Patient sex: M
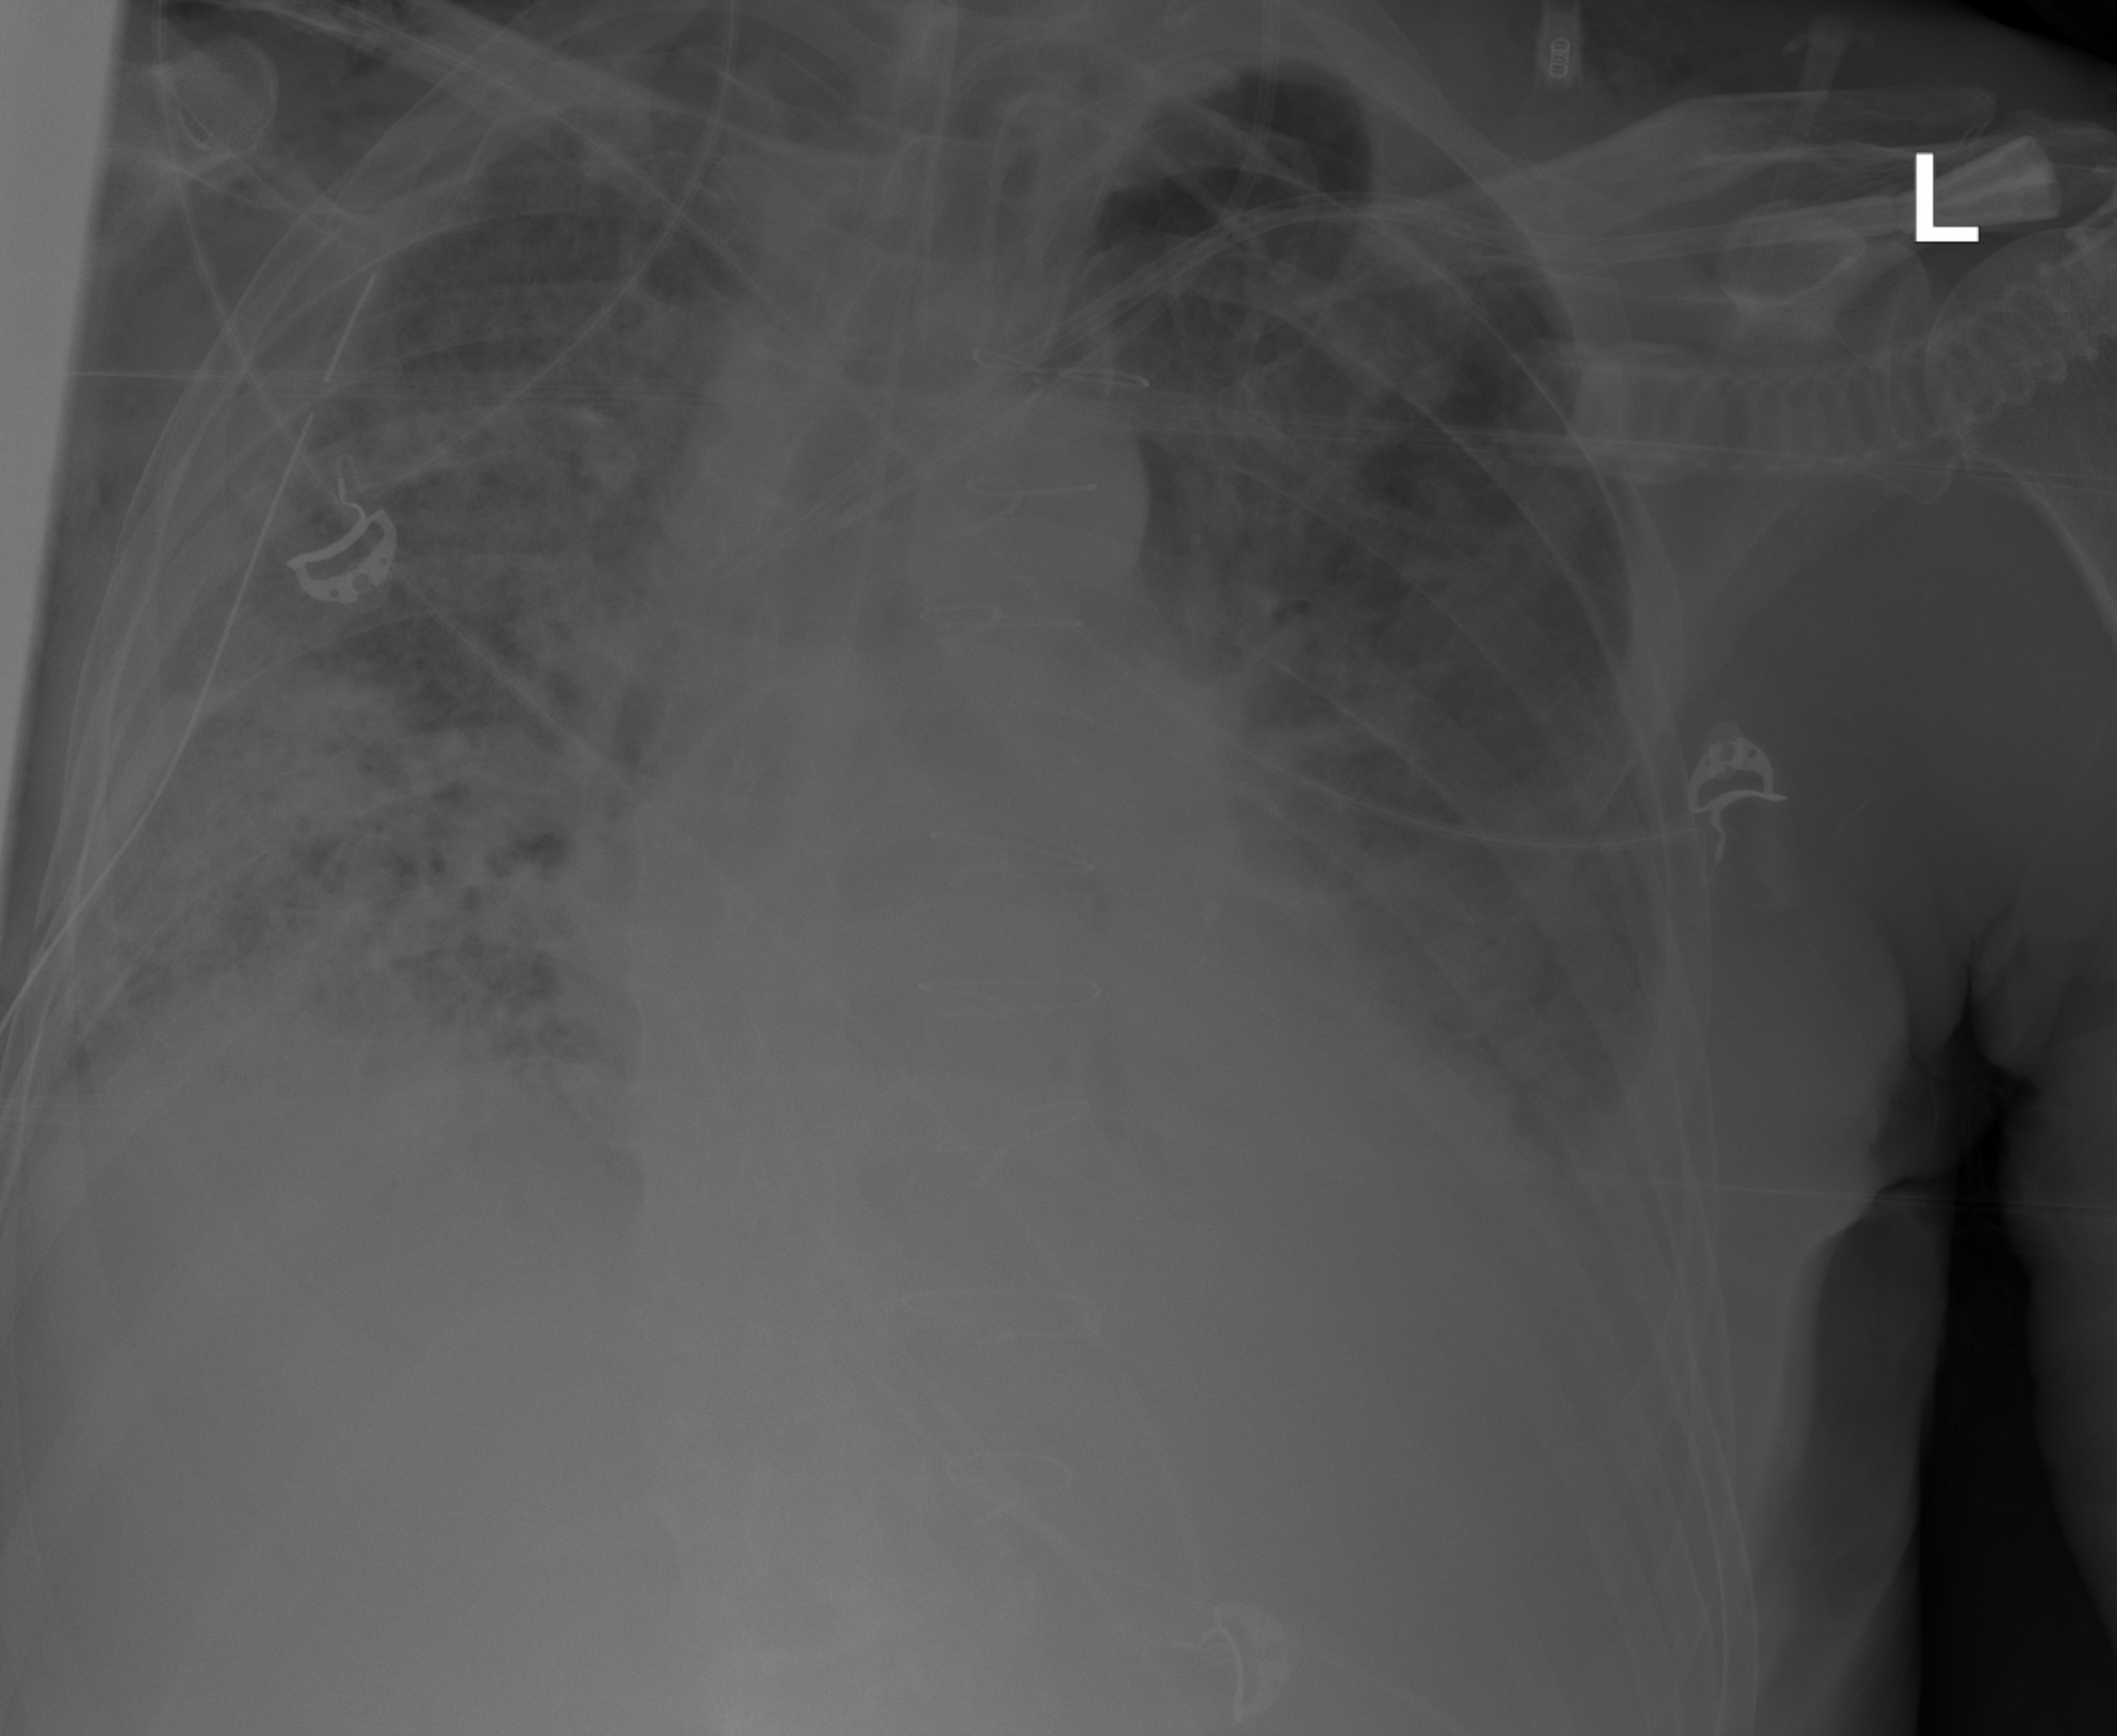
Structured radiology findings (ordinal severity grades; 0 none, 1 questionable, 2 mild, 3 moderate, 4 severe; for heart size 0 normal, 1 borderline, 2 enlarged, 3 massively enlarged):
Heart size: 2
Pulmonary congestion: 1
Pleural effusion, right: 2
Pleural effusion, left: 3
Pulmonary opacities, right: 4
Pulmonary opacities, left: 3
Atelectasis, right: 3
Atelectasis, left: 2